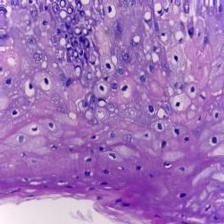
Diagnosis: OSCC